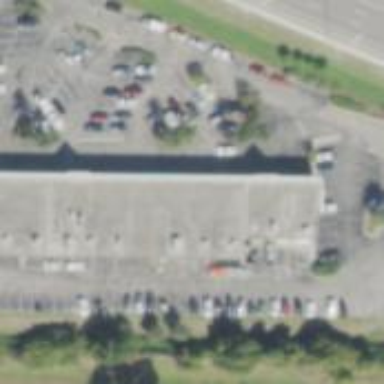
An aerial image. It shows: Convenience shop.